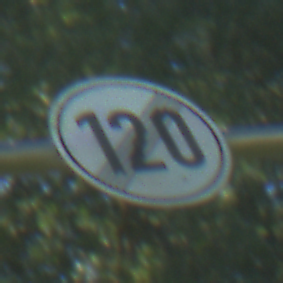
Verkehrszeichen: EndeGeschwindigkeit120
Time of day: MorningAfternoon
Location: Outdoor (Nature)
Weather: Clear
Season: NotSpecified
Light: Natural